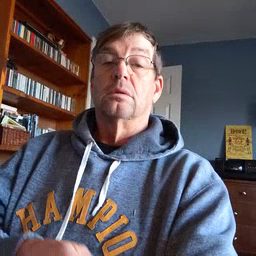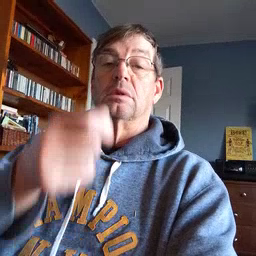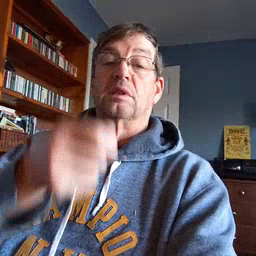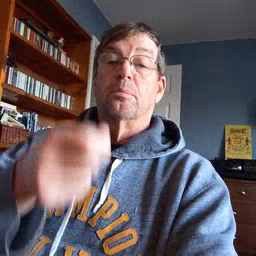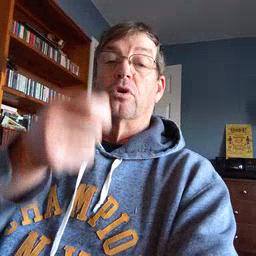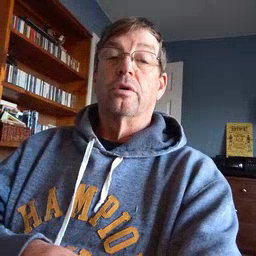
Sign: zipper